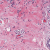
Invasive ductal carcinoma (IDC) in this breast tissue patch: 1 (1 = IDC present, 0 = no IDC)